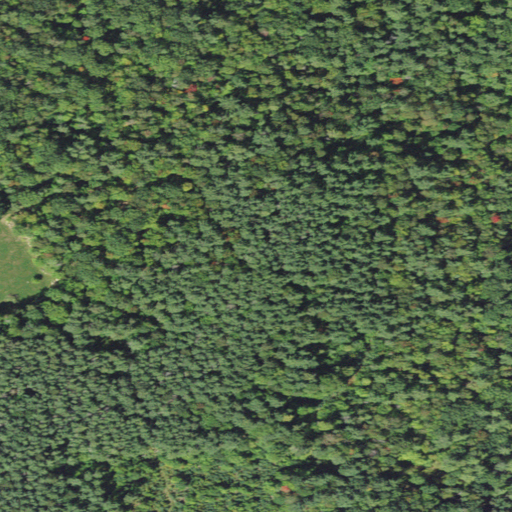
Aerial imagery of mountain in New Hampshire named Plot Hill containing evergreen forest, mixed forest, and deciduous forest